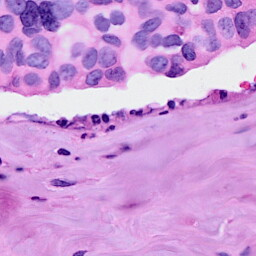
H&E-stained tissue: Breast